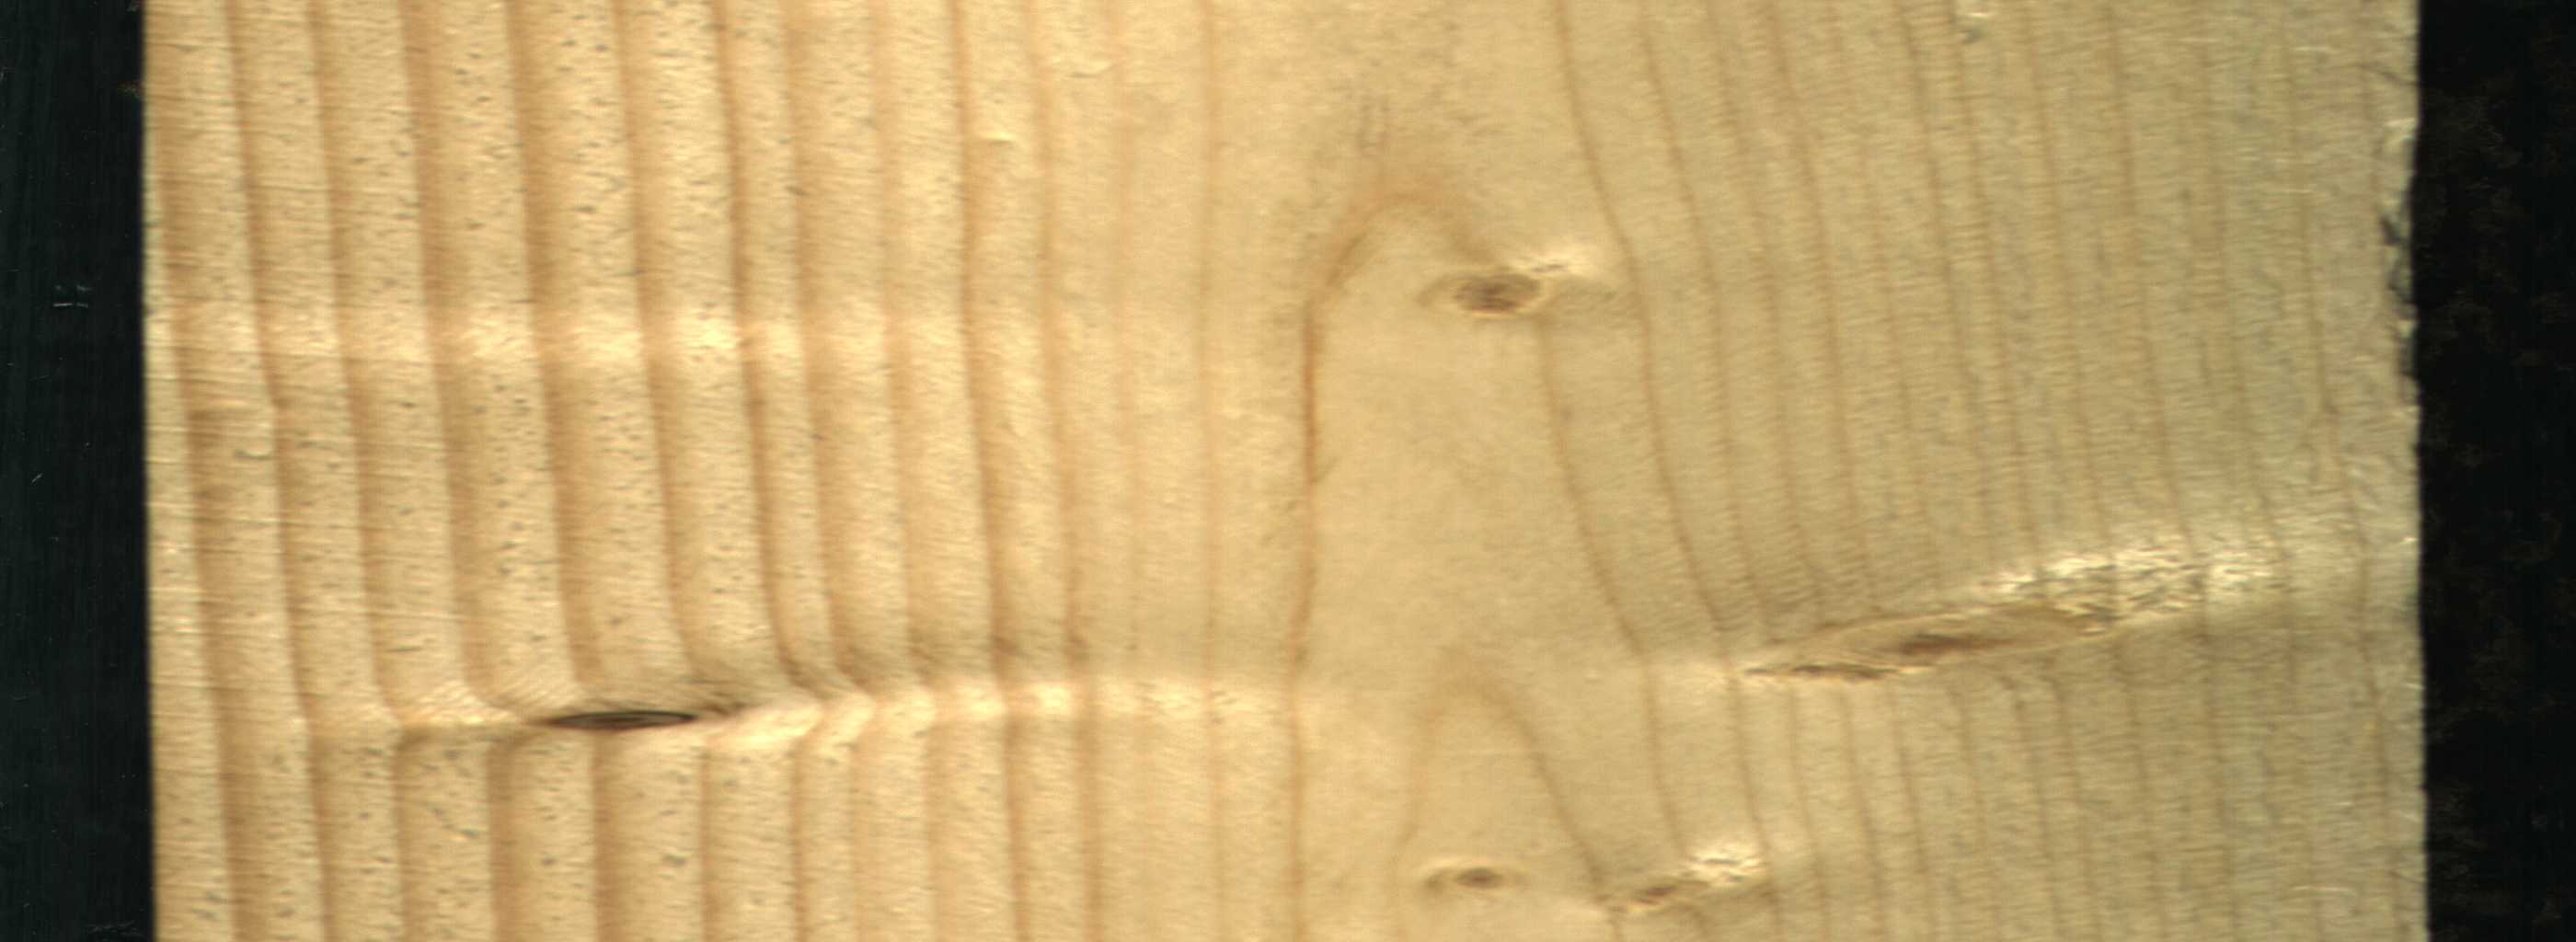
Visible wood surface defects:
Live_Knot
Live_Knot
Live_Knot
Live_Knot
Live_Knot